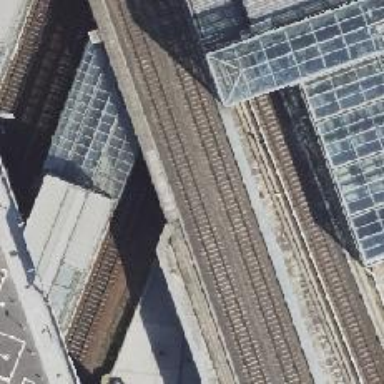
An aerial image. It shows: Railway bridge.